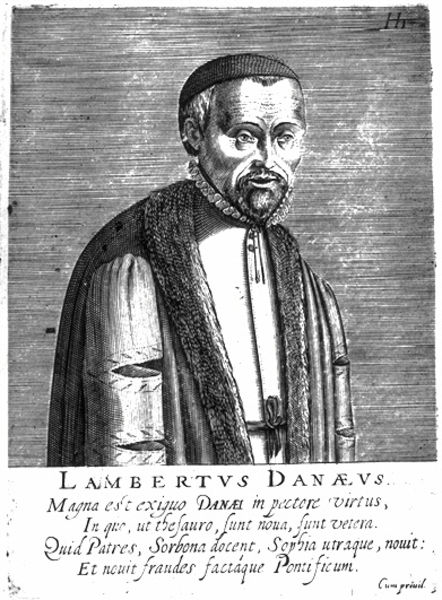
Titel: Bildnis des Lambertus Daneau
Künstler: Hendrik (d.Ä.) Hondius
Institution: (Seriendruck)
Schlagwörter: mann, umhang, weiß, frisur, grau, hut, mund, nase, ohr, profil, schwarz, stirn, zeichnung, haube, schleife, alt, bart, kappe, mütze, arme, augen, falten, gesicht, knoten, kragen, pelz, stehen, vollbart, ärmel, bild, bildnis, hals, portrait, porträt, haare, kutte, mantel, schnur, stickerei, adel, person, augenbrauen, gebeugt, potrait, renaissance, schrift, lehrer, grafik, graphik, linien, hat, papst, pope, priest, religious, robes, white, belt, black, collar, empty, face, gray, grey, nose, old, robe, inschrift, gown, print, rüschen, knöpfe, name, buch, religion, druck, druckgraphik, schwarz weiss, monogramm, schraffur, stich, seite, text, krause, tracht, pelzkragen, sad, man, gedicht, klerus, priester, ear, head, mönch, eyes, male, gelehrter, drawing, paper, kupferstich, black and white, cap, chin, coat, mouth, scarf, beard, writing, rope, tie, human, latein, ink, art, monk, pencil, jude, eye, cloth, impressionist, book, christ, jew, shading, seriendruck, kleriker, schlitze, christianity, clothing, s/w, bible, forehead, page, shirt, bodies, latin, mustache, words, press, schuabe, danae, thin, calvin, lambert, lerer, lambertus, bread, symbolic, string, r, danaeus, literature, portret, brows, advertisement, protrait, ad, danaus, garments, grays, denkerkappe, monograph, lambertvs danavs, lambertvs, scaff, vs., porträit, lambertus danaeus, bishof, symbolc, magna, danaevs, lambetrvs